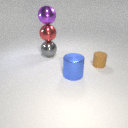
large gray metal sphere behind large blue metal cylinder